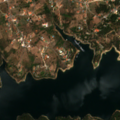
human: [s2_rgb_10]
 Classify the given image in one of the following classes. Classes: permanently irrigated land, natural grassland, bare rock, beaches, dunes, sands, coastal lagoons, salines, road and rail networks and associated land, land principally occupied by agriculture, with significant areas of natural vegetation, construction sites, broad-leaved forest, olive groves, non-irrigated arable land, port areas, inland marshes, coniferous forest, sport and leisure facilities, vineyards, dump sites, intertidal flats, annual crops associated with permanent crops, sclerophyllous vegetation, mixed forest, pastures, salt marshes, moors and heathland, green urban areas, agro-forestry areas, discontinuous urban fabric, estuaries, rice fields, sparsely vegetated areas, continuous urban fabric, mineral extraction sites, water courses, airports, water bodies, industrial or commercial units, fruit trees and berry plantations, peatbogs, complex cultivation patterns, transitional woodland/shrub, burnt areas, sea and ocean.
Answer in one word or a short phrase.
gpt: annual crops associated with permanent crops, broad-leaved forest, mixed forest, transitional woodland/shrub, water bodies